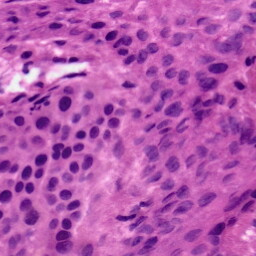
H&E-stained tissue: Skin